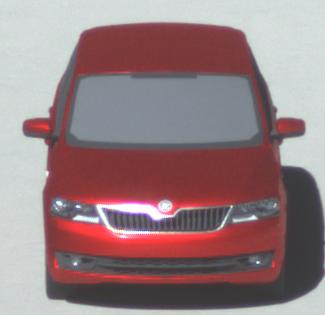
Make: Skoda
Model: Rapid Spaceback 1.2 TSI
Detailed model: Rapid Spaceback
Model produced from: 2013/10
Model produced until: 2015/04
Doors: 5
Color: red
Road condition: dry road
Daytime: morning or afternoon
Contrast: high contrast